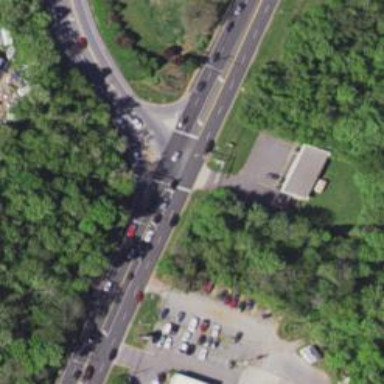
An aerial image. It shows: Trunk highway.